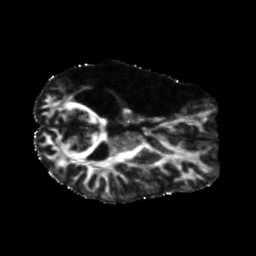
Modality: FA
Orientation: axial
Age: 40
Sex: male
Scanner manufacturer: siemens
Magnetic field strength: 3 T
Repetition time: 5.47 s
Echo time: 0.0854 s